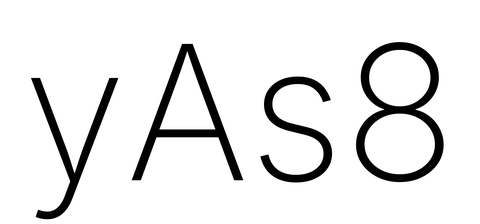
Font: Inter_ExtraLight